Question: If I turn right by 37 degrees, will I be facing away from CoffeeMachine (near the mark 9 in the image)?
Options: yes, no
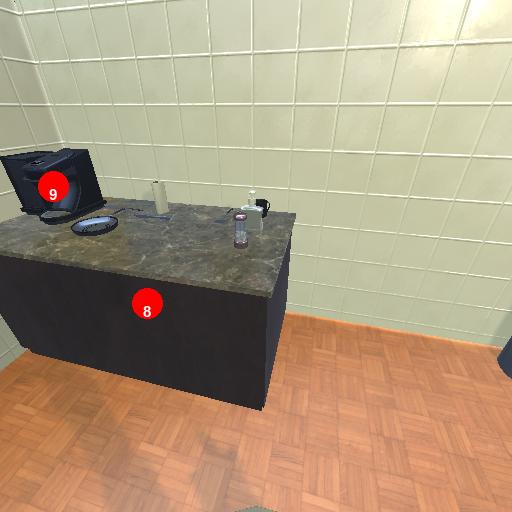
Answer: yes